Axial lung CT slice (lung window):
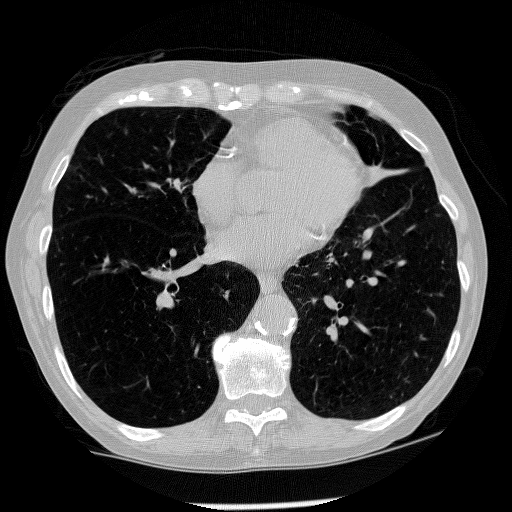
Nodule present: no